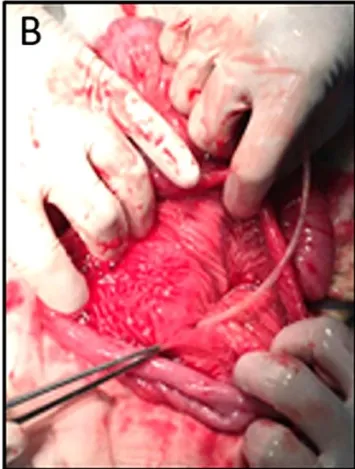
(B) Protect duodenal ampulla (White arrow).
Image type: medical_photograph (other_medical_photograph)